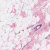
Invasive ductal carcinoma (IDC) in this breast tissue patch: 0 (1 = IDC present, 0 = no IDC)